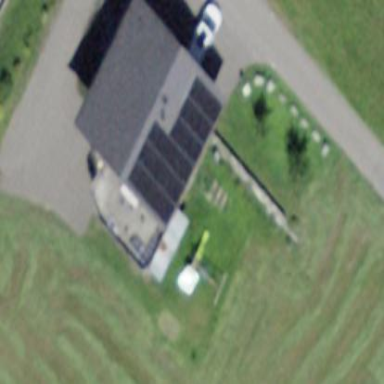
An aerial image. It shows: Simple house.